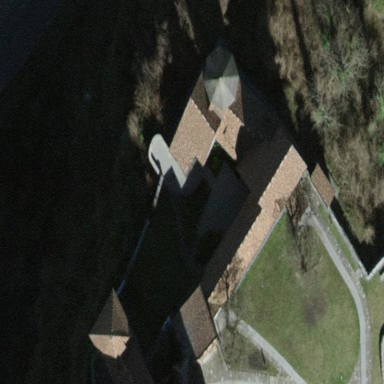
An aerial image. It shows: Historic castle building.